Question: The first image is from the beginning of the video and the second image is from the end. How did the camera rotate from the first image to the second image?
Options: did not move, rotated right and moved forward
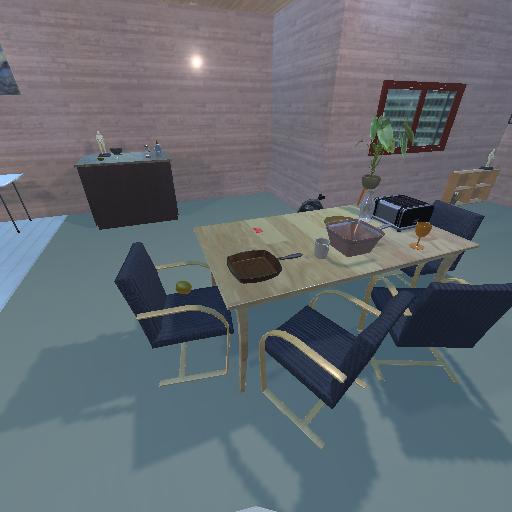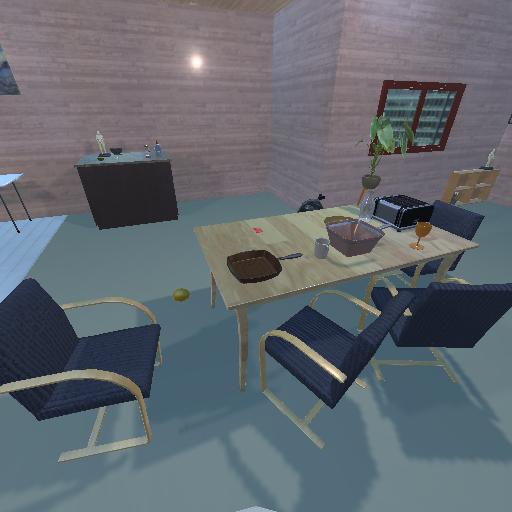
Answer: did not move